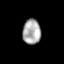
Tissue: prostate
Cell type: B cells
Senescence score: 0.8118
Nuclear area (px): 445
Mean DAPI intensity: 170.443